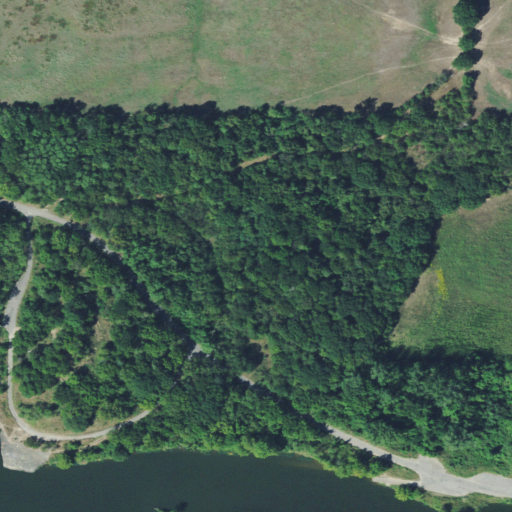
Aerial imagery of mountain in Oklahoma named Wilson Rock containing deciduous forest, pasture, mixed forest, open water, woody wetlands, barren land, open development, and grassland